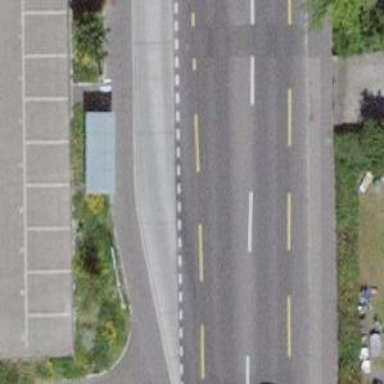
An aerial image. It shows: Bus stop equipped with public transport stop position.